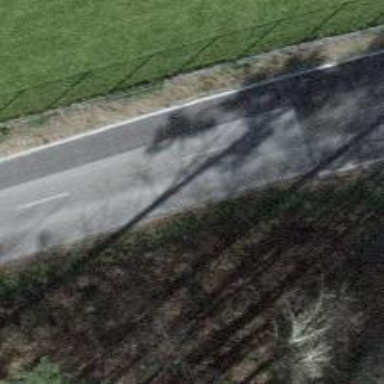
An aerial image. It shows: Tertiary road with asphalt surface.